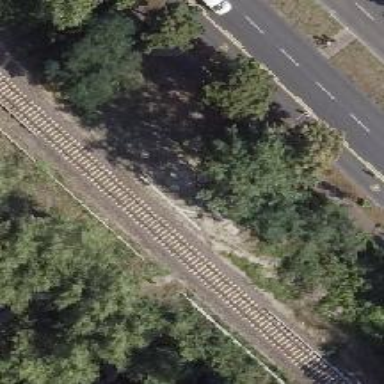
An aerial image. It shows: Railway signal.